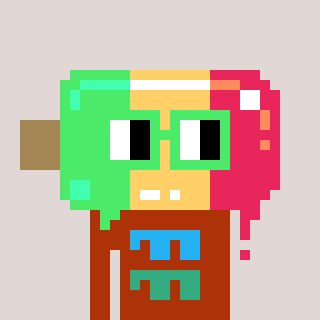
a pixel art character with square light green glasses, a icepop-shaped head and a hotbrown-colored body on a warm background